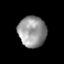
Tissue: prostate
Cell type: T cells
Senescence score: 0.3504
Nuclear area (px): 847
Mean DAPI intensity: 149.123